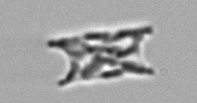
Label: Eucampia